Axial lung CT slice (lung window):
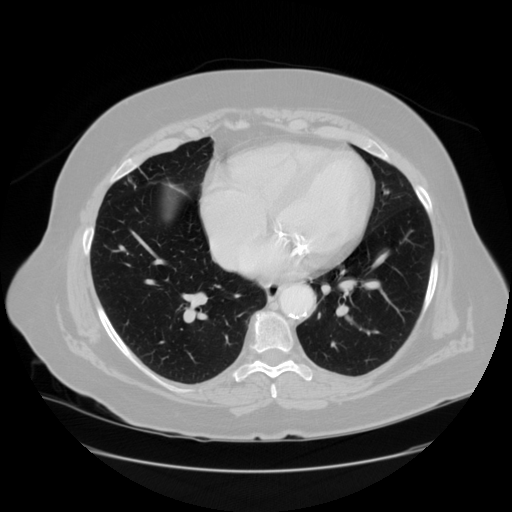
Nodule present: no